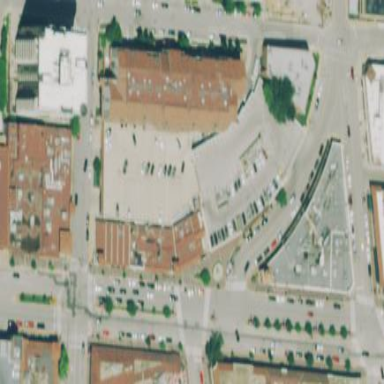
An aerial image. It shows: Multi-storey parking building.